Question: I've got a popup window that looks like this

Now I want to top part where the color is green and it says "Sok efter arende" to strech all the way of the window so that the X that is used to close the window is right at the very right. I tried setting colspan to a larger value but that did not work. Do you have any idea what I could do? This is my HTML for the window
'''
<div class="popup" id="popupF"
style="display: none;" >
<table width="100%" border="0" cellspacing="0" cellpadding="2"
align="center" class="TB_nb">
<tr>
<td colspan="3" class="pusher TB_nb"><h2>Sok efter arende</h2>
</td>
<td><a href="javascript:void(0)"
onclick="document.getElementById('popupF').style.display = 'none';">X</a>
</td>
</tr>
</table>
<br>
<br>
<h2 class="pusher">Sok efter arende</h2>
<div id="FVsok">
<div
style="text-align: right; width: 100%; padding-right: 5%; padding-top: 5px;">
<span
onClick="getElementById('FsokF').style.display='', getElementById('FbottomA').style.display='none', getElementById('FbottomV').style.display='', getElementById('FVsok').style.display='none'"
class="link_sm">Visa s&ouml;kformul&auml;r</span>
</div>
</div>
<div id="FsokF">
<div
style="text-align: right; width: 100%; padding-right: 5%; padding-top: 5px;; padding-bottom: 5px;">
<span
onClick="getElementById('FsokF').style.display='none', getElementById('FbottomA').style.display='none', getElementById('FbottomV').style.display='', getElementById('FVsok').style.display=''"
class="link_sm">D&ouml;lj s&ouml;kformul&auml;r</span>
</div>
<div style="width: 100%; margin-left: 15px; margin-right: 80px;"
class="fontS80">
<div class="fl30">&nbsp;S&ouml;k efter arende</div>
<div class="clear"></div>
<div class="fl30">
<input type="text" size="60"
name="searchArende">
</div>
<div class="clear"></div>
<div class="fl30">
<input type="button" value="Avbryt">
</div>
<div class="fl10">
<input type="button" value=" S&ouml;k "
onclick="javascript:doSubmit('Arendesokning', 'search')">
</div>
<div class="clear">&nbsp;</div>
</div>
</div>
<div style="width: 100%; margin-left: 15px; margin-right: 15px;">
<table width="100%" border="0" cellspacing="0" cellpadding="4"
align="center">
<tr>
<td><h3>Sokresultat:</h3>
</td>
<td>&nbsp;</td>
<td>&nbsp;</td>
<td>&nbsp;</td>
</tr>
<tr>
<td colspan="4">En massa text <span class="link">Hj&auml;lp!</span>
</td>
</tr>
<tr>
<td><input type="button" value="Visa alla">
</td>
<td>&nbsp;</td>
<td>&nbsp;</td>
<td>&nbsp;</td>
</tr>
<tr class="smallb">
<td>Antal &auml;renden: 0</td>
<td>&nbsp;</td>
<td>Visa &auml;renden: <a class="link"
href="javascript:doSubmit('MenyNavigation', 'REW_includes/fullfoljd_fran_sok.jsp')">
</a> &nbsp; &nbsp; <a class="link"
href="javascript:doSubmit('MenyNavigation', 'FWD_includes/fullfoljd_fran_sok.jsp')">
</a></td>
<td>&nbsp;</td>
</tr>
</table>
<table width="100%" cellspacing="0" align="center" class="sortable"
id="unique_id">
<tr>
<th class="thkant">Arende</th>
<th class="thkant">Ingivningsdag</th>
<th class="thkant">Sokande1</th>
<th class="thkant">Uppfinnare1</th>
<th class="thkant">Ombud1</th>
<!--
<th class="thkant">Region</th>
<th class="thkant">Land</th>
<th class="thkant">Telefonnummer</th>-->
</tr>
<tr class="g2"
onmouseover="javascript:setStoreStyle(this)"
; onmouseout="javascript:getStoreStyle(this)"
onclick="javascript:goToOversikt('','','','','','')"
style="cursor: pointer;">
<td>
</td>
<td>
</td>
<td>
</td>
<td>
</td>
<td>
</td>
</tr>
<tr class="g2"
onmouseover="javascript:setStoreStyle(this)"
; onmouseout="javascript:getStoreStyle(this)"
onclick="javascript:goToOversikt('','','','','','')"
style="cursor: pointer;">
<td>
</td>
<td>
</td>
<td>
</td>
<td>
</td>
<td>
</td>
</tr>
<tr class="g2"
onmouseover="javascript:setStoreStyle(this)"
; onmouseout="javascript:getStoreStyle(this)"
onclick="javascript:goToOversikt('','','','','','')"
style="cursor: pointer;">
<td>
</td>
<td>
</td>
<td>
</td>
<td>
</td>
<td>
</td>
</tr>
<tr class="g2"
onmouseover="javascript:setStoreStyle(this)"
; onmouseout="javascript:getStoreStyle(this)"
onclick="javascript:goToOversikt('','','','','','')"
style="cursor: pointer;">
<td>
</td>
<td>
</td>
<td>
</td>
<td>
</td>
<td>
</td>
</tr>
<tr class="g2"
onmouseover="javascript:setStoreStyle(this)"
; onmouseout="javascript:getStoreStyle(this)"
onclick="javascript:goToOversikt('','','','','','')"
style="cursor: pointer;">
<td>
</td>
<td>
</td>
<td>
</td>
<td>
</td>
<td>
</td>
</tr>
<tr class="g2"
onmouseover="javascript:setStoreStyle(this)"
; onmouseout="javascript:getStoreStyle(this)"
onclick="javascript:goToOversikt('','','','','','')"
style="cursor: pointer;">
<td>
</td>
<td>
</td>
<td>
</td>
<td>
</td>
<td>
</td>
</tr>
<tr class="g2"
onmouseover="javascript:setStoreStyle(this)"
; onmouseout="javascript:getStoreStyle(this)"
onclick="javascript:goToOversikt('','','','','','')"
style="cursor: pointer;">
<td>
</td>
<td>
</td>
<td>
</td>
<td>
</td>
<td>
</td>
</tr>
<tr class="g2"
onmouseover="javascript:setStoreStyle(this)"
; onmouseout="javascript:getStoreStyle(this)"
onclick="javascript:goToOversikt('','','','','','')"
style="cursor: pointer;">
<td>
</td>
<td>
</td>
<td>
</td>
<td>
</td>
<td>
</td>
</tr>
<tr class="g2"
onmouseover="javascript:setStoreStyle(this)"
; onmouseout="javascript:getStoreStyle(this)"
onclick="javascript:goToOversikt('','','','','','')"
style="cursor: pointer;">
<td>
</td>
<td>
</td>
<td>
</td>
<td>
</td>
<td>
</td>
</tr>
<tr class="g2"
onmouseover="javascript:setStoreStyle(this)"
; onmouseout="javascript:getStoreStyle(this)"
onclick="javascript:goToOversikt('','','','','','')"
style="cursor: pointer;">
<td>
</td>
<td>
</td>
<td>
</td>
<td>
</td>
<td>
</td>
</tr>
</table>
<div id="FbottomV">
<table width="100%" align="center">
<tr>
<td align="left"><input type="button" id="visaknapp"
value="Visa" disabled style="width: 150px;"
onClick="getElementById('sokR').style.display='', getElementById('bottomA').style.display='', getElementById('bottomV').style.display='none', getElementById('Vsok').style.display='', getElementById('sokF').style.display='none'">
</td>
<td align="right"><input type="button" value="Avbryt"
style="width: 150px;" class="checkmargin"><input
type="button" value="Infoga" disabled style="width: 150px;">
</td>
</tr>
</table>
</div>
<div id="FbottomA" style="display: none">
<table width="100%" align="center">
<tr>
<td align="left"><input type="button"
value="&Auml;ndra i register" style="width: 150px;">
</td>
<td align="right"><input type="button" value="Avbryt"
style="width: 150px;" class="checkmargin"><input
type="button" value="Infoga" style="width: 150px;">
</td>
</tr>
</table>
</div>
</div>
</div>
'''
And this is the CSS
'''
* {font-family:arial;}
.avnamn{
color: #90002b;
font-size: 140%;
display: inline;
vertical-align: 3%;
margin-left: 1%;
}
.b{border:1px solid #000;}
.readonly{background-color: #CCC;}
.Webdings{
font-family: Webdings;
}
ul{margin-top: 0px}
.mt3{margin-top:-3px;}
.mt5p{margin-top:5px;}
.fontS80 {font-size: 80%;}
a:link{color:#000; text-decoration:none; }
a:visited{color:#000; text-decoration:none; }
a:hover{color:#000; text-decoration:none; }
a:active{color:#000; text-decoration:none; }
.fontS75 {font-size: 75%;}
.link{color: #003366;
text-decoration: underline;
cursor: pointer;
font-weight: bold;}
.link_sm{color: #003366;
text-decoration: underline;
cursor: pointer;}
.link_sm{font-size: 70%;cursor: pointer;}
.small{font-size: 75%;}
.smallg{font-size: 75%;
color: #555;}
.ssmall{
font-size: 65%;
font-weight: bold;
color: #555;
}
.small60{font-size: 60%;}
.small50{
font-size: 50%;
color: #333;
}
.smallb{font-size: 85%;}
table{display:inline;}
h1{font-size: 130%;display:inline;}
h2{font-size: 100%;display:inline;}
h3{
font-size: 80%;
display:inline;
font-family: "Arial Unicode MS", Arial, Helvetica, sans-serif;
}
h4{font-size: 70%;display:inline;}
h5{
font-size: 80%;
display:inline;
font-family: "Arial Unicode MS", Arial, Helvetica, sans-serif;
}
.hthin{
font-size: 125%;
}
.th {text-align: left;}
td, th{font-size: 75%;
vertical-align: text-top;}
.td_link{cursor: pointer;}
.td40{height:40px;}
.td60{height:60px;}
.thkant{
border-top: 1px solid #000;
border-bottom: 1px solid #000;
font-size: 70%;
text-align: left;
}
.labb{F0F0E3; c1c1b3 }
.bb{border-bottom: 1px solid #000;}
.bbV{border-bottom: 1px solid #FFF;}
.TB_nbA {background-color:#CCC;}
.TB_bt, .TB_nb, .TB_db, .TB_bb {background-color:#efefdc;}
.hk {background-color:#d9ddb3;}
.hknot {background-color:#f9faf2;}
/*<!--F8F8F1-->*/
.TB_bt{border-top: 1px solid #FFF;}
.TB_bt5{border-top: 5px solid #FFF;}
.TB_bb{border-bottom: 1px solid #999;}
.TB_bb2{border-bottom: 2px solid #c1c1b3;}
.TB_db{border-bottom: 1px solid #000; border-top: 1px solid #000;}
.TB_tb{border-top: 2px solid #efefdc;}
.TB_bo{border: 2px solid #efefdc;}
.TB_bo_hk{border-top: 1px solid #efefdc;}
.TB_bo2{border: 1px solid #efefdc;}
.TB_bo2B{
border-top: 2px solid #c1c1b3;
border-left: 3px solid #efefdc;
border-right: 3px solid #efefdc;
border-bottom: 2px solid #c1c1b3;
}
.TD_bo{
border-right: 1px solid #c1c1b3;
width: 9%;
font-size: 70%;
text-align: center;
}
.TD_bo2{
border-right: 0;
width: 9%;
font-size: 70%;
text-align: center;
}
.ytb{
border-left:3px solid #efefdc;
border-right:3px solid #efefdc;
}
.datum {
font-size: 70%;
padding-right: 5px;
vertical-align: text-top;}
.sub {background:#EAEAEA;}
.sub_meny, .sub_meny_r, .sub_meny_active, .sub_meny_sm{
font-size: 70%;
padding-left: 20px;
padding-right: 20px;
vertical-align: text-top;}
.sub_meny_sm {
font-size: 60%;
vertical-align: middle;
padding-left: 10px;
padding-right: 10px;
}
.sub_meny_r{
float:right;
font-size: 70%;
padding-left: 8px;
padding-right: 8px;}
.sub_meny_rm{margin-top:4px;}
.sub_meny_active{font-weight: bold;}
.flikkant1 {
background-image: url(../images/fl1k.jpg);
background-position: center;
z-index: -1;}
.inl_namn{
font-weight: bold;
font-size: 70%;
color: Black;
text-decoration: none;}
.th{text-align: left;}
.tr{text-align: right;}
.g1{
background-color: #FFF;
line-height: 20px;
}
.g2{
background-color: #EEE;
line-height: 20px;
}
.g3{
background-color: #DCDCDC;
line-height: 20px;
font-weight: bold;
font-size: 100%;
}
.g4{
background-color: #CCC;
line-height: 20px;
}
.popup{
border-color: #000;
border-style: groove;
border-width: 2px;
padding: 0px;
background-color: #FFF;
font-size: 70%;
}
.popuphandlaggare{
border-color: #000;
border-style: groove;
border-width: 2px;
padding: 0px;
background-color: #FFF;
font-size: 70%;
position: absolute;
top: 900px;
}
.popupN{
background-color: #F0F0E3;
color: #000;
width: 100%;
display: inline;
font-weight: bold;
height: auto;
padding: 2px;
border-bottom: 1px solid #000;
}
.pin{padding: 6px;}
.fl10, .fl20, .fl30, .fl40, .fl50, .fl60, .fl70, .fl80, .fl90, .fl100 {
padding-bottom:4px;color: #000000;
}
.over{
background-color: #EFEFDC;
line-height: 20px;
}
.half{
line-height:50%;
}
.quarter{
line-height:25%;
}
.lh10{
line-height:10%;
}
.checkmargin {margin-right: 25px;}
.checkmarginL {margin-left: 25px;}
.pusher {padding-left: 15px;"}
.pusherR {margin-right: 40px;"}
.rand3{background-color: #FFF; line-height: 3px;}
.rand1{background-color: #FFF; line-height: 1px;}
.whiteborder { color: #ffffff; border: 4px solid #ffffff; padding: 10px; margin: 10px; }
#details { width: 700; color: #ffffff; }
.column1 { color: #000000; margin: 0; padding: 0; width: 600px; border:0; float: left; }
.column2 { color: #000000;margin: 0; padding: 0; border:0; width: 80px; float: right; }
.f200 {
color: #000000;
}
.f210 {
color: #000000;float: left;
}
.f220 {
width: 400;
}
.f1450 {
width: 600;
float:left;
}
.f1550 {
width: 150;
float:left;
padding:15px;
}
.paddedcell {
padding:15px;
}
.b2{border:2px solid #efefdc;}
.inp_sel{width: 80%;}
.fl21{float:left; padding:5px; margin:5px; width:150px;} .fl455{float:left; padding:5px; margin:5px; width:120px;}
.form-bg {
background: #eeefdf;
width:1000px;
overflow:hidden;
}
.form-bg2 {
background: #eeefdf;
width:100%;
overflow:hidden;
}
.data-bar {
border-bottom:1px solid #fbfbf7;
display:inline-block;
padding:10px 10px;
}
.left {
float:left;
width:200px;
}
.discount {
float:right;
width:500px;
}
.discounts {
width:900px;
}
.right {
float:right;
width:700px;
}
.yta20 {
background: #eeefdf;
width:1100px;
}
.yta2 {
width:1100px;
}
.data-box {
width:650px;
height:100px;
border:1px solid #cbcbcb;
}
#table td {
margin:120px;
}
#personName { float:left; width:300px; } #otherDetails { float:right; width:450px; }
.th_rad_sort {border-bottom: 2px solid #000000; text-decoration: none;"}
a img { border: 0; outline:0;}
.horizontal-gradient2 {
background: #1a2adb; /* Old browsers */
background: -moz-linear-gradient(left, #1a2adb 0%, #a1e6ed 100%); /* FF3.6+ */
background: -webkit-gradient(linear, left top, right top, color-stop(0%,#1a2adb), color-stop(100%,#a1e6ed)); /* Chrome,Safari4+ */
background: -webkit-linear-gradient(left, #1a2adb 0%,#a1e6ed 100%); /* Chrome10+,Safari5.1+ */
background: -o-linear-gradient(left, #1a2adb 0%,#a1e6ed 100%); /* Opera 11.10+ */
background: -ms-linear-gradient(left, #1a2adb 0%,#a1e6ed 100%); /* IE10+ */
background: linear-gradient(left, #1a2adb 0%,#a1e6ed 100%); /* W3C */
filter: progid:DXImageTransform.Microsoft.gradient( startColorstr='#1a2adb', endColorstr='#a1e6ed',GradientType=1 ); /* IE6-9 */
color: white;
width: 1015px;
}
.f { float: right; color: white; }
.handlaggare { width: 1000px; }
div.data-box-nat{
margin-bottom: 10px;
border: 2px solid gray;
width: 600px;
}
div.data-box-pct{
margin-bottom: 10px;
border: 2px solid gray;
width: 600px;
}
.newpopup {
z-index:100;
position: absolute;
top:50%;
left:50%;
background-color:#ffffff; //not working
}
'''
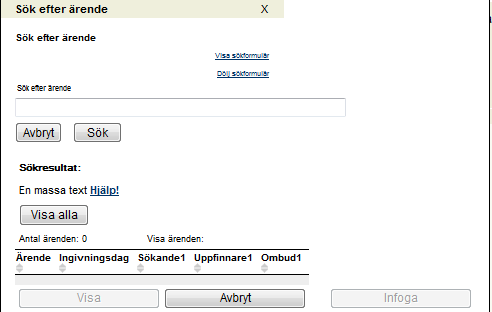
Answer: Change the top (troublesome) table to div:
'''
<div id="topBar">
<span class="pusher TB_nb"><h2>Sok efter arende</h2></span>
<span id="close">
<a href="javascript:void(0)" onclick="document.getElementById('popupF').style.display = 'none';">X</a>
</span>
</div>
'''
Then add this css:
'''
#topBar {width:100%; background-color:#EFEFDC;}
#close {position:absolute; right:5px;}
'''
Heres an example: <URL>
, you really should not be using tables. Tables are for tabular data only, not to be used for layout.